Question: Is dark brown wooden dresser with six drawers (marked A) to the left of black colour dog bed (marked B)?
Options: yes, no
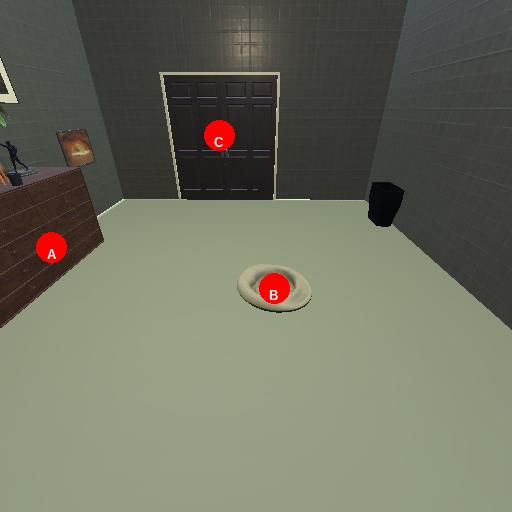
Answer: yes